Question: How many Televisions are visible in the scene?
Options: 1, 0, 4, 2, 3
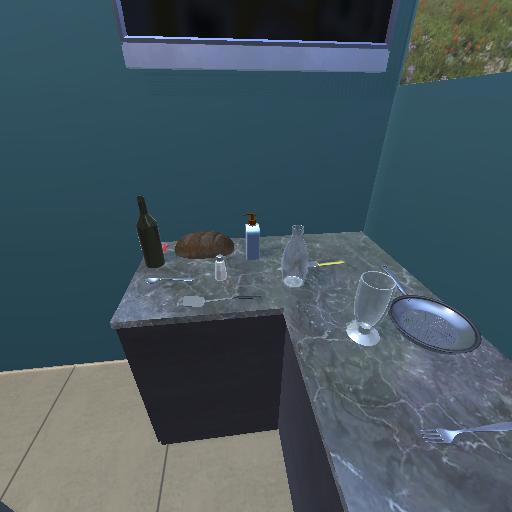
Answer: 1